Question: I have an asp.net project and I am using tinymce 4. It was working perfectly but totay my editors buttons suddenly disappeared. I searched for the solution from the internet but I could not find any solution.
the icons like on the picture. what should I do.
Regards...

'''
<script src="js/tinymce/tinymce.min.js"></script>
<script>
tinyMCE.init({
forced_root_block: "",//remove p tags
mode: "textareas",
selector: ".tinymce",
theme: "modern",
height: 450,
resize: false,
statusbar: false,
plugins: ["advlist autolink lists link image charmap print preview anchor",
"searchreplace visualblocks code fullscreen",
"insertdatetime media table contextmenu paste"],
toolbar1: "styleselect | bold italic underline | pagebreak code preview | undo redo | alignleft aligncenter alignright alignjustify | bullist numlist outdent indent ",
});
</script>
<asp:TextBox ID="txt_reading" runat="server" CssClass="tinymce"></asp:TextBox>
'''
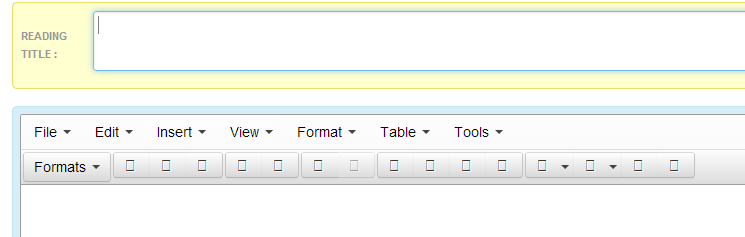
Answer: I could not add my codes to answer so the following link is including the css codes.
I hope this will help if some one experience same issue in the future.
'''
<link href="//netdna.bootstrapcdn.com/font-awesome/3.2.1/css/font-awesome.css" rel="stylesheet" />
<link href="//netdna.bootstrapcdn.com/font-awesome/4.0.3/css/font-awesome.css" rel="stylesheet" />
<style type="text/css" rel="stylesheet">
.mce-i-bold,
.mce-i-italic,
.mce-i-underline,
.mce-i-forecolor,
.mce-i-backcolor,
.mce-i-code,
.mce-i-preview,
.mce-i-undo,
.mce-i-redo,
.mce-i-alignleft,
.mce-i-aligncenter,
.mce-i-alignright,
.mce-i-alignjustify,
.mce-i-bullist,
.mce-i-numlist,
.mce-i-outdent,
.mce-i-indent,
.mce-i-newdocument,
.mce-i-print,
.mce-i-cut,
.mce-i-copy,
.mce-i-paste,
.mce-i-media,
.mce-i-image,
.mce-i-link,
.mce-i-charmap,
.mce-i-anchor,
.mce-i-selected,
.mce-i-strikethrough,
.mce-i-superscript,
.mce-i-subscript,
.mce-i-removeformat,
.mce-i-table,
.mce-i-close:before
{
display: inline-block;
font-family: FontAwesome;
font-style: normal;
font-weight: normal;
line-height: 1;
-webkit-font-smoothing: antialiased;
-moz-osx-font-smoothing: grayscale;
}
.mce-i-bold:before
{
content: "
032";
}
.mce-i-italic:before
{
content: "
033";
}
.mce-i-underline:before
{
content: "
0cd";
}
.mce-i-forecolor:before
{
content: "
031";
}
.mce-i-backcolor:before
{
content: "
031";
}
.mce-i-code:before
{
content: "
121";
}
.mce-i-preview:before
{
content: "
06e";
}
.mce-i-undo:before
{
content: "
0e2";
}
.mce-i-redo:before
{
content: "
01e";
}
.mce-i-alignleft:before
{
content: "
036";
}
.mce-i-aligncenter:before
{
content: "
037";
}
.mce-i-alignright:before
{
content: "
038";
}
.mce-i-alignjustify:before
{
content: "
039";
}
.mce-i-bullist:before
{
content: "
0ca";
}
.mce-i-numlist:before
{
content: "
0cb";
}
.mce-i-outdent:before
{
content: "
03b";
}
.mce-i-indent:before
{
content: "
03c";
}
.mce-i-newdocument:before
{
content:"
0f6" ;
}
.mce-i-print:before
{
content: "
02f";
}
.mce-i-cut:before
{
content:"
0c4" ;
}
.mce-i-copy:before
{
content:"
0c5" ;
}
.mce-i-paste:before
{
content:"
0ea" ;
}
.mce-i-media:before
{
content: "
008";
}
.mce-i-image:before
{
content:"
03e" ;
}
.mce-i-link:before
{
content: "
0c1";
}
.mce-i-charmap:before
{
content:"
195" ;
}
.mce-i-anchor:before
{
content:"
02e" ;
}
.mce-i-selected:before
{
content:"
00c" ;
}
.mce-i-strikethrough:before
{
content:"
0cc" ;
}
.mce-i-superscript:before
{
content:"
12b" ;
}
.mce-i-subscript:before
{
content:"
12c" ;
}
.mce-i-removeformat:before
{
content:"
12d" ;
}
.mce-i-table:before
{
content:"
0ce" ;
}
.mce-i-close:before
{
content: "
00d" ;
}
</style>
'''